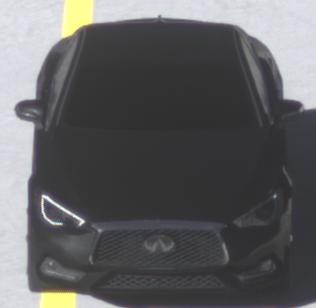
Make: Infiniti
Model: Q60 2.0t
Detailed model: Q60 (V37)
Model produced from: 2016/10
Model produced until: 2018/08
Doors: 2
Color: black
Road condition: dry road
Daytime: morning or afternoon
Contrast: high contrast